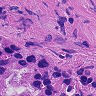
Metastatic tissue present: yes